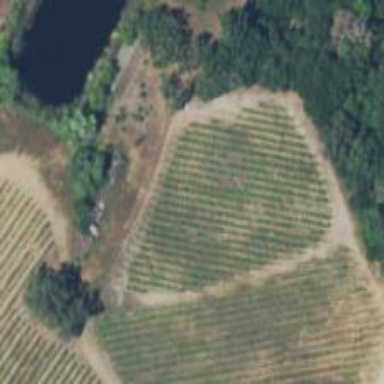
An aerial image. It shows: Vineyard growing grapes.